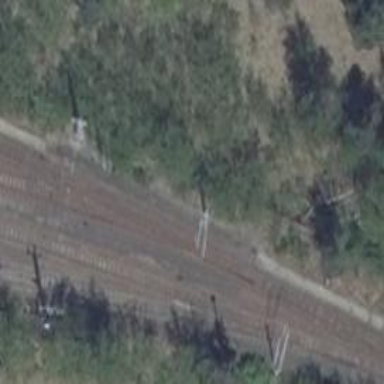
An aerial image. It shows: Railway switch.